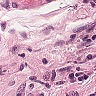
Metastatic tissue present: no